Interaction volume radius: 5 \u00c5
Interaction volume height: 10 \u00c5
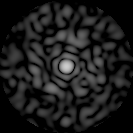
Disorder parameter: 0.8414